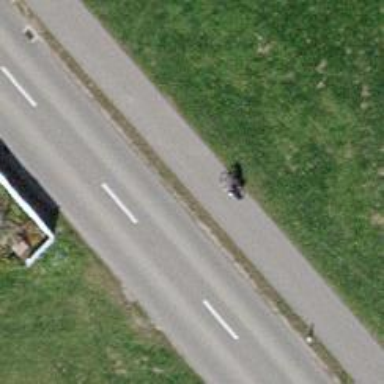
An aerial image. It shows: Asphalt cycleway.